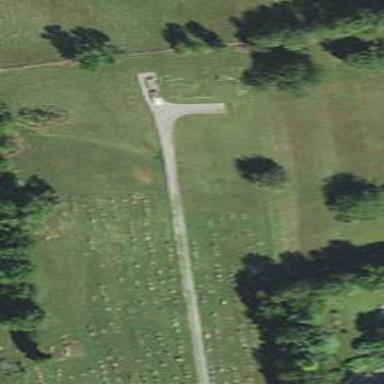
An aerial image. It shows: Cemetery.